Question: Is there a ready-made library that does this widget in the picture?

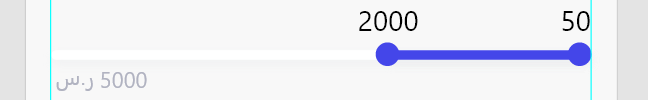
Answer: Yes, you can use <URL> from Flutter's material library
Example of 'syncfusion_flutter_sliders':
'''
SfRangeValues _values = SfRangeValues(3.0, 7.0);
@override
Widget build(BuildContext context) {
return MaterialApp(
home: Scaffold(
body: Center(
child: SfRangeSlider.horizontal(
min: 0.0,
max: 10.0,
values: _values,
onChanged: (SfRangeValues newValues) {
setState(() {
_values = newValues;
});
},
)
)
)
);
}
'''
Example of 'rangeSlider':
'''
RangeValues values = RangeValues(1, 100);
RangeSlider(
activeColor: Colors.red[700],
inactiveColor: Colors.red[300],
min: 1,
max: 100,
values: values,
onChanged: (values){
setState(() {
values =values;
});
}
),
'''